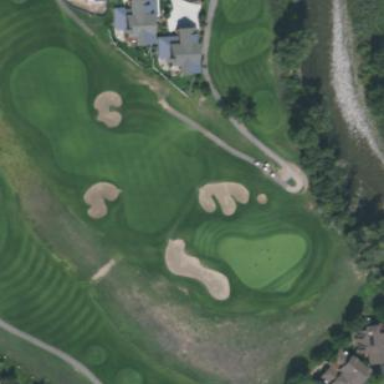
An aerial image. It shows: Golf fairway in the image.